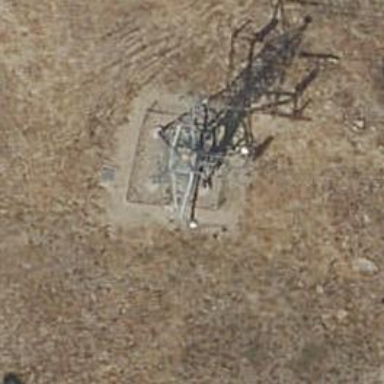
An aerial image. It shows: Three cables of power line.